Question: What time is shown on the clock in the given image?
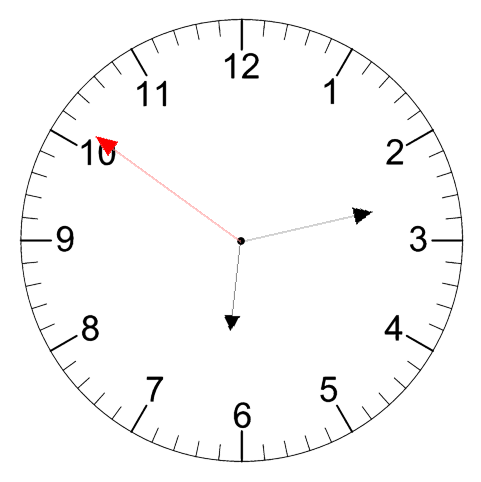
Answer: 06:12:51